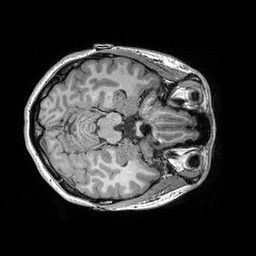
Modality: T1w
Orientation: axial
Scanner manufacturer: siemens
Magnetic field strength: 3 T
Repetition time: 2.3 s
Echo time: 0.00298 s